Interaction volume radius: 5 \u00c5
Interaction volume height: 15 \u00c5
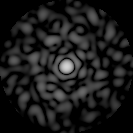
Disorder parameter: 0.7925